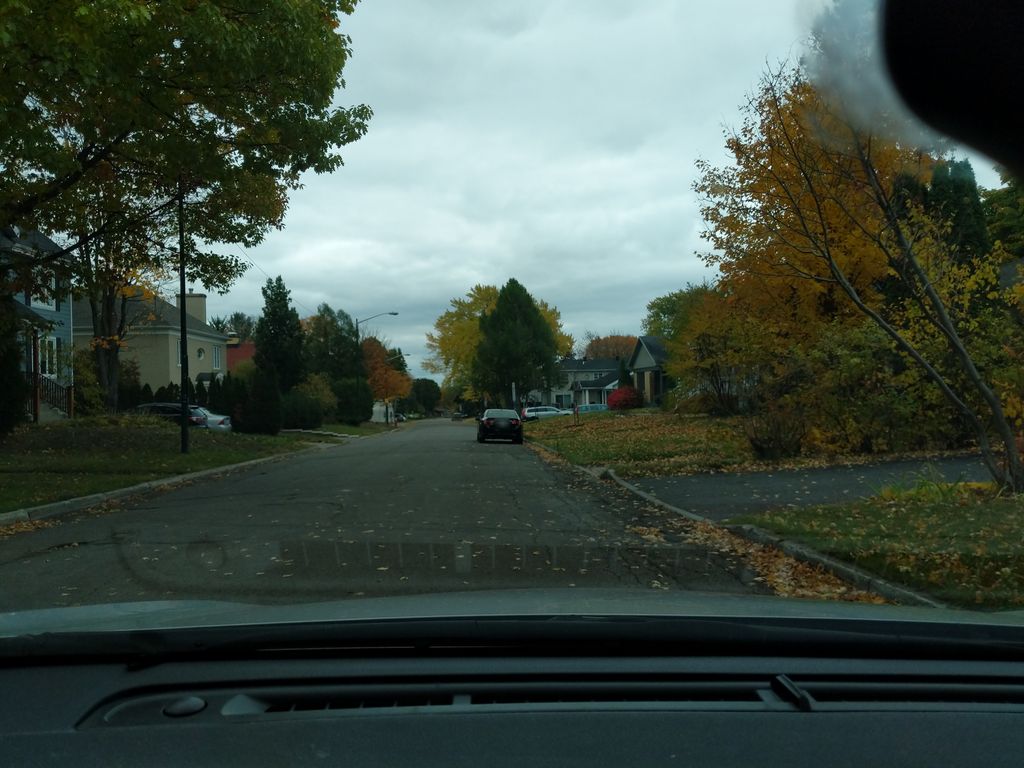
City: quebec_city